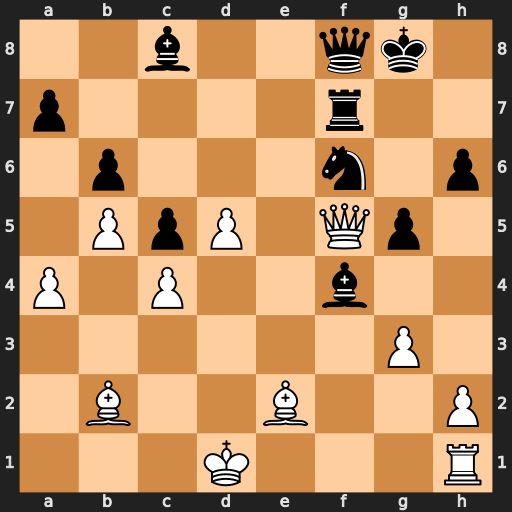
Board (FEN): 2b2qk1/p4r2/1p3n1p/1PpP1Qp1/P1P2b2/6P1/1B2B2P/3K3R
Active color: w
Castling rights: -
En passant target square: -
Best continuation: Qg6+ Qg7 Qxg7+ Kxg7 gxf4